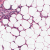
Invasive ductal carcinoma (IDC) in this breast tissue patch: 0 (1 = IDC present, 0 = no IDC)